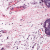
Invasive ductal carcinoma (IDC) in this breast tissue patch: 1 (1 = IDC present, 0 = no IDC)